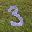
Label: 3